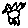
Label: bird